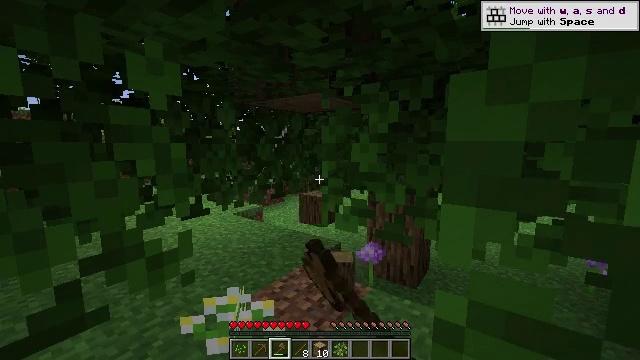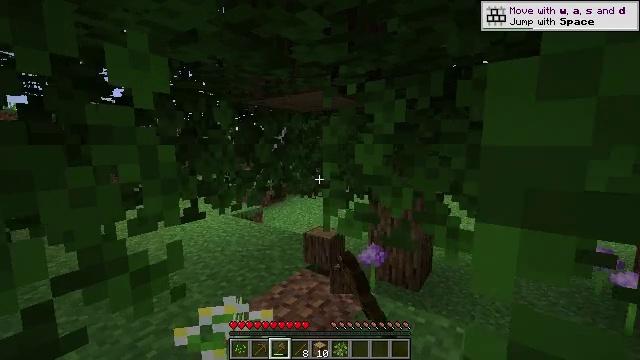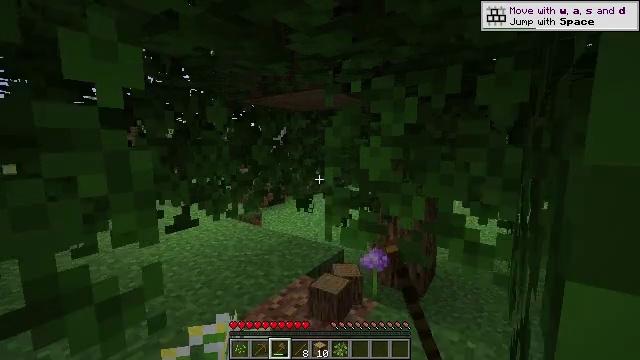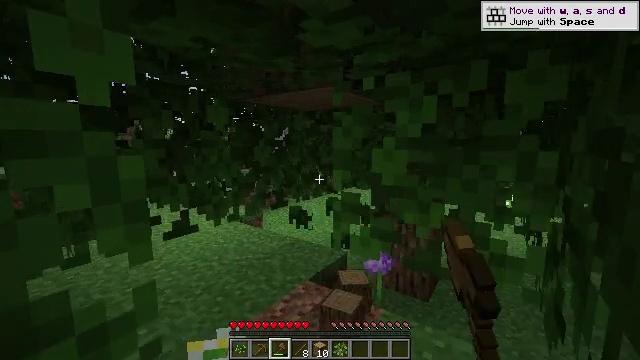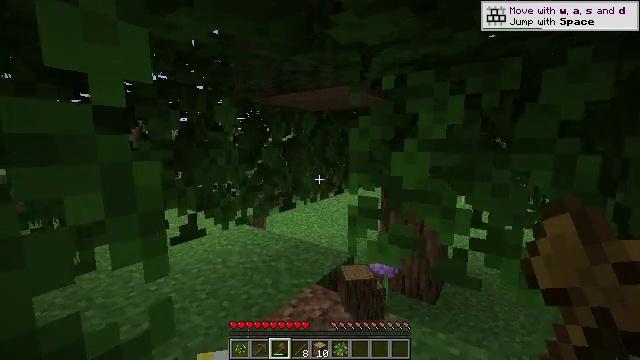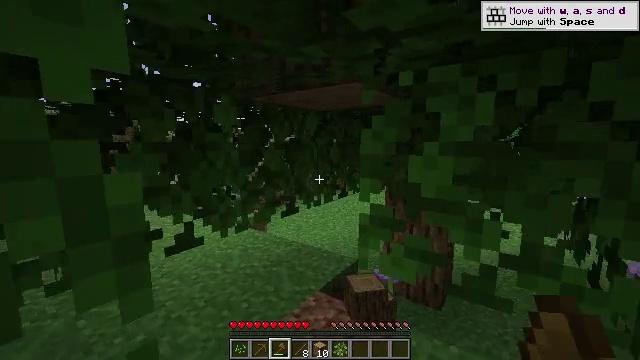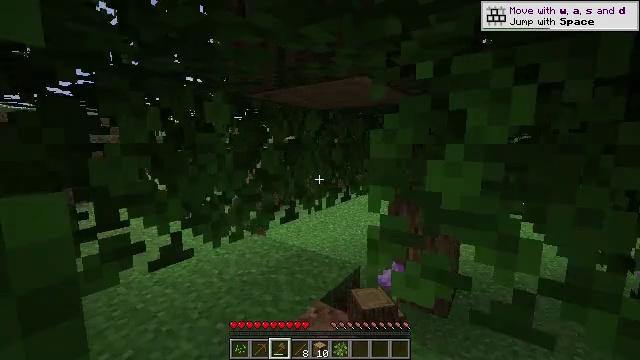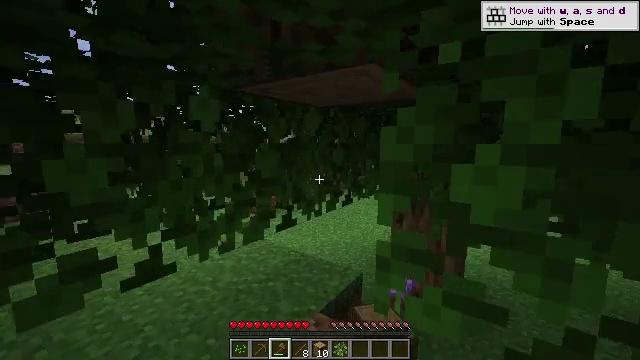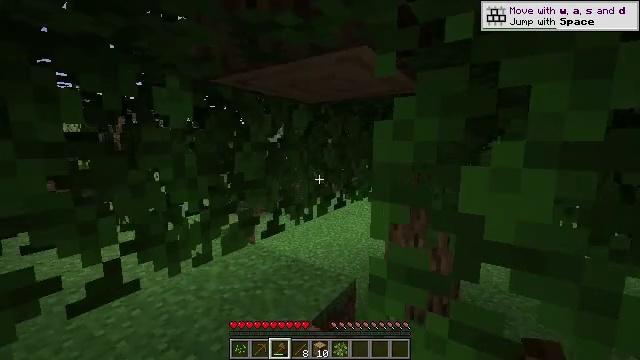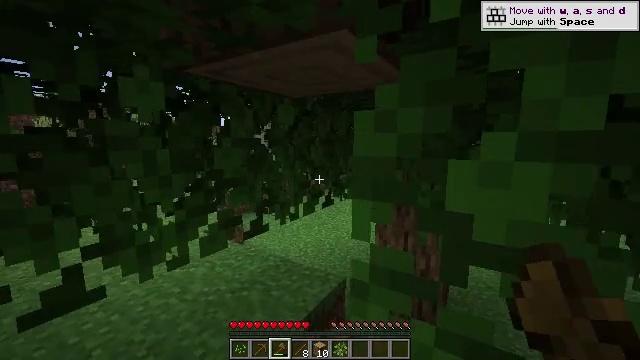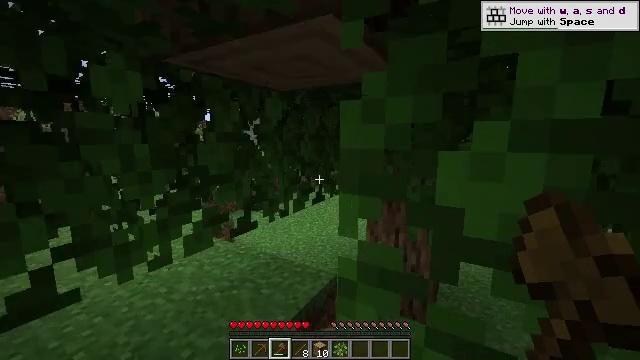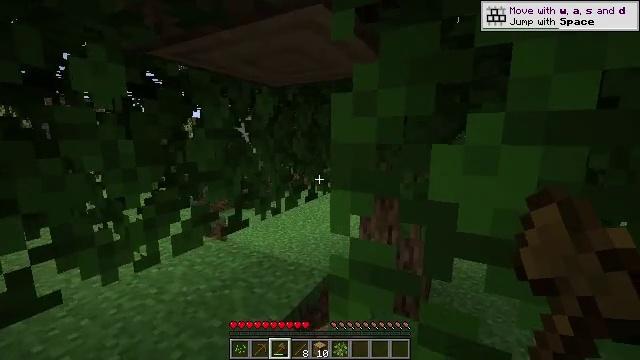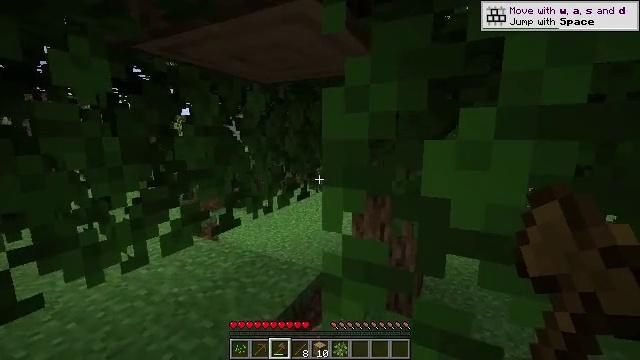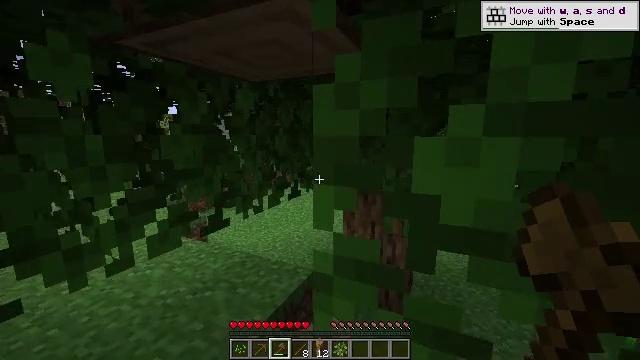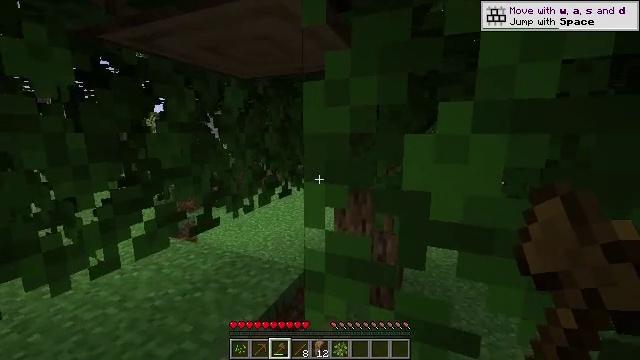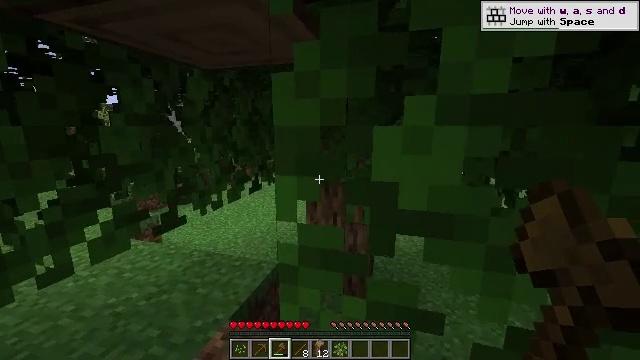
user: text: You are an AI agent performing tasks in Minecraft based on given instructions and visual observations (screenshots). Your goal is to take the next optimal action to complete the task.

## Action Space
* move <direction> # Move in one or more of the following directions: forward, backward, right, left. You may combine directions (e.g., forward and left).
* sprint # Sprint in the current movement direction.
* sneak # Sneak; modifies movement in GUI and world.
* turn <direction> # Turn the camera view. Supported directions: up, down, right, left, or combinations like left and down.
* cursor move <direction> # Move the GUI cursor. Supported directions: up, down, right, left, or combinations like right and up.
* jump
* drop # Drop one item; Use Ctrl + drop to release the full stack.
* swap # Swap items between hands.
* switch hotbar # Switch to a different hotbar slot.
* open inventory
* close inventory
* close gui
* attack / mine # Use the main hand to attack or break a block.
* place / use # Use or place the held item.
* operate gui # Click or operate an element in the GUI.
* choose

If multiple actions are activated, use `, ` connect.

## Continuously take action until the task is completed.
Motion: motion action
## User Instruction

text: Break oak leaves from the trees.
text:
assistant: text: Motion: move forward
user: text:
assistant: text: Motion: move forward
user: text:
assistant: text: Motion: move forward
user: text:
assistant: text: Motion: move forward
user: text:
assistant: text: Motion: move forward
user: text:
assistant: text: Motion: move forward
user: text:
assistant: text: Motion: move forward
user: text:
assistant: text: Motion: turn right
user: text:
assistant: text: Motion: turn right
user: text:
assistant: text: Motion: turn right
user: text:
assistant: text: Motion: turn right
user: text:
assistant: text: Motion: turn right
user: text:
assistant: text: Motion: turn right
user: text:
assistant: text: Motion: turn right
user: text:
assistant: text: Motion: turn right and down
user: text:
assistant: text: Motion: turn left
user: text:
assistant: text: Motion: no_op
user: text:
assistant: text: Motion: no_op
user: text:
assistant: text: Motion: attack / mine
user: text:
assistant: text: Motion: attack / mine
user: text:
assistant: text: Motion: attack / mine
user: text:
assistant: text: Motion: attack / mine
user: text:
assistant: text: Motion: attack / mine
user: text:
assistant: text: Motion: attack / mine
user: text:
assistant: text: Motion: attack / mine
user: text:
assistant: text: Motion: attack / mine
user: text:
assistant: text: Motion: attack / mine
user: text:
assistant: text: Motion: attack / mine
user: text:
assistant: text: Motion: attack / mine
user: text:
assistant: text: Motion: attack / mine